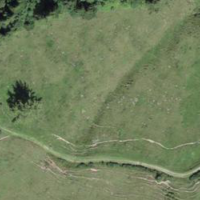
EUNIS habitat code: 23
Species observed at this site:
Caltha palustris